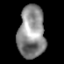
Tissue: prostate
Cell type: Fibroblasts
Senescence score: 0.8211
Nuclear area (px): 1381
Mean DAPI intensity: 139.34